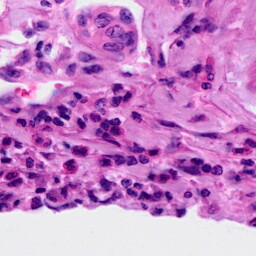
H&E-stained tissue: Cervix